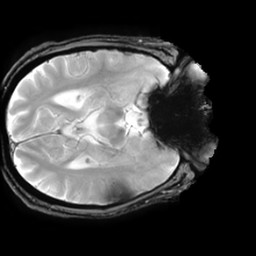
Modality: T2starw
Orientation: axial
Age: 67
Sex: male
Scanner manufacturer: ge
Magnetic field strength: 3 T
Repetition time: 0.65 s
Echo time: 0.02 s